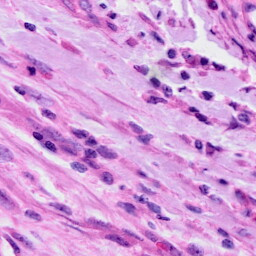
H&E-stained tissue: Cervix